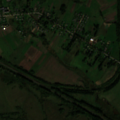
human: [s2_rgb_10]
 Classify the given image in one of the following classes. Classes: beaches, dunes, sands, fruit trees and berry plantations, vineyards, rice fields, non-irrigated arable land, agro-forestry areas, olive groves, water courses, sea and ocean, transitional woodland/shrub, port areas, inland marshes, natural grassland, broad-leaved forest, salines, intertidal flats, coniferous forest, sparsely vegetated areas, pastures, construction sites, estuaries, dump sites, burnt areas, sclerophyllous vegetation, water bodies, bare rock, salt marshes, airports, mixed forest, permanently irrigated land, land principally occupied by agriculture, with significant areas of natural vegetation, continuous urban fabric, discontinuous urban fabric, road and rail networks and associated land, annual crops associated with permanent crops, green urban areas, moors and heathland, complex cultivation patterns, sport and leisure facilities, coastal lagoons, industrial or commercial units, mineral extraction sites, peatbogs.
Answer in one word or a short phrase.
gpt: discontinuous urban fabric, non-irrigated arable land, pastures, complex cultivation patterns, land principally occupied by agriculture, with significant areas of natural vegetation, transitional woodland/shrub